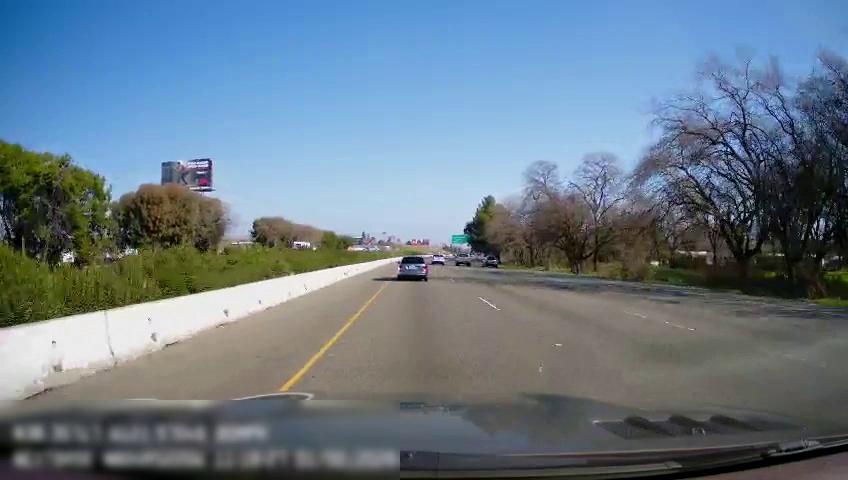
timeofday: Day
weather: Sunny
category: Drivable Space
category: Vehicles | Car
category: Vehicles | Truck
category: Vehicles | SUV
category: Vehicles | Truck
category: Vehicles | SUV
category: Lanes | Current Lane
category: Lanes | Current Lane
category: Lanes | Alternate Lane
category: Traffic | Signs